Question: When I go on terminal (i installed smlnj) and i type 'sml' it gives me the error 'sml: unable to determine architecture/operating system'. What does this mean???
I installed sml like this <URL>, but I'm not sure -- are the instructions wrong?

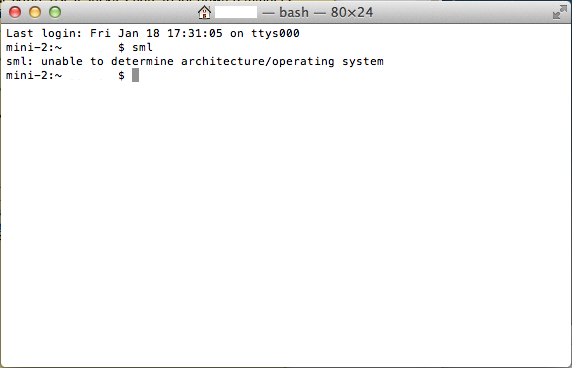
Answer: If you're using OSX 10.8 or later ('uname -r' gives you something starting with 12 or higher), SML/NJ pre 110.75 doesn't work too well without some extra tweaking. It's a <URL> to the OS detection code in '.arch-n-opsys':
'''
:
10*) OPSYS=darwin; HEAP_OPSYS=darwin ;; # MacOS X 10.6
11*) OPSYS=darwin; HEAP_OPSYS=darwin ;; # MacOS X 10.7
12*) OPSYS=darwin; HEAP_OPSYS=darwin ;; # MacOS X 10.8
13*) OPSYS=darwin; HEAP_OPSYS=darwin ;; # MacOS X 10.9 Mavericks
14*) OPSYS=darwin; HEAP_OPSYS=darwin ;; # MacOS X 10.10 Yosemite
15*) OPSYS=darwin; HEAP_OPSYS=darwin ;; # MacOS X 10.11 El Capitan
16*) OPSYS=darwin; HEAP_OPSYS=darwin ;; # MacOS X 10.12 Sierra
17*) OPSYS=darwin; HEAP_OPSYS=darwin ;; # MacOS X 10.13 High Sierra
*) exit 1;;
esac;;
'''